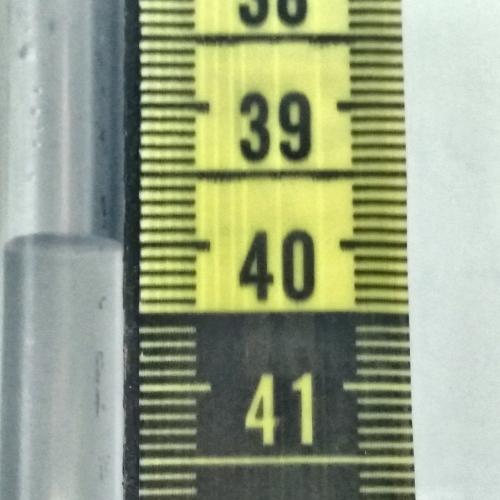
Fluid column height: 40.0 cm